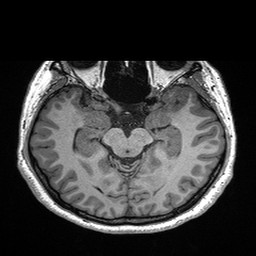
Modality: T1w
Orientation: coronal
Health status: healthy
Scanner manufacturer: siemens
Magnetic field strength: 3 T
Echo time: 0.00298 s